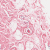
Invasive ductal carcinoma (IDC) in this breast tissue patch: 0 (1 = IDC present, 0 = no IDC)